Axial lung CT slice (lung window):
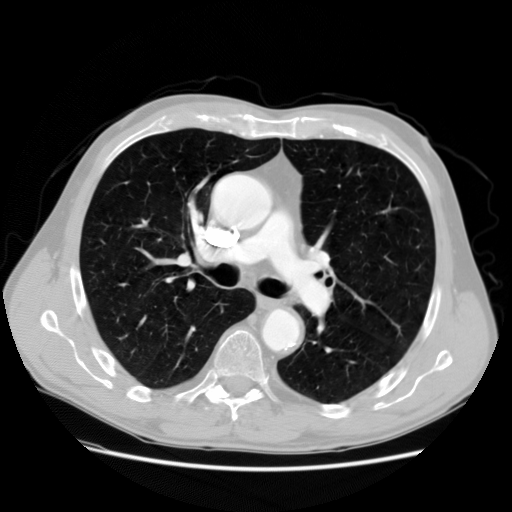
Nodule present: no